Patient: sex F, age 60
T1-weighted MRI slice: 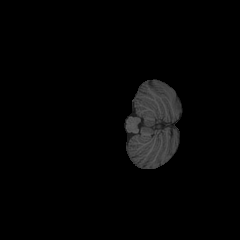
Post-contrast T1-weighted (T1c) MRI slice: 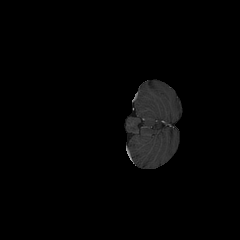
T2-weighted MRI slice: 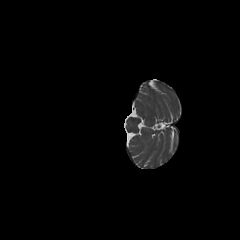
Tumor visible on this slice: no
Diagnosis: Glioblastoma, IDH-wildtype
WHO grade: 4